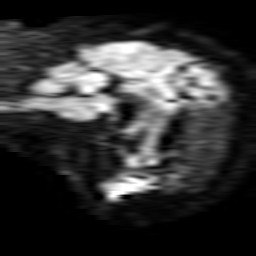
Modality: TRACE
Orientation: sagittal
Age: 80
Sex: female
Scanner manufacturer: philips
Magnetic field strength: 1.5 T
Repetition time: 4.81 s
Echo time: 0.07764 s